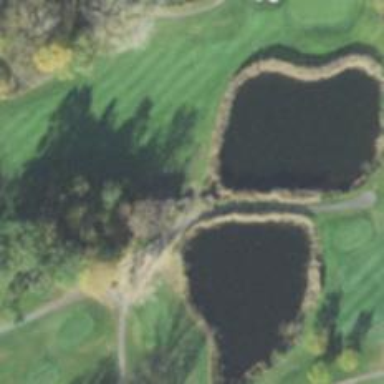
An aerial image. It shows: Path used for both walking and golf.